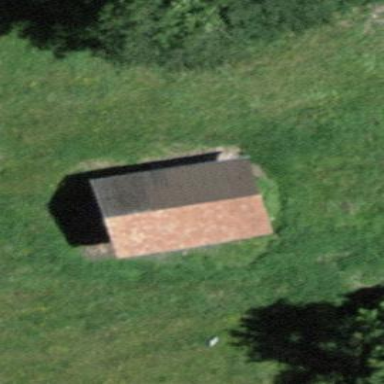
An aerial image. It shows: Barn.